Question: >
<URL>
I'm using non-linear increments for my ui slider:
'''
$(function() {
var trueValues = [5, 10, 20, 50, 100, 150, 165];
var values = [10, 20, 30, 40, 60, 90, 100];
var slider = $("#parkSlider").slider({
orientation: 'horizontal',
range: "min",
value: 40,
slide: function(event, ui) {
var includeLeft = event.keyCode != $.ui.keyCode.RIGHT;
var includeRight = event.keyCode != $.ui.keyCode.LEFT;
var value = findNearest(includeLeft, includeRight, ui.value);
slider.slider('value', value);
$("#amount").val(getRealValue(value));
return false;
},
});
function findNearest(includeLeft, includeRight, value) {
var nearest = null;
var diff = null;
for (var i = 0; i < values.length; i++) {
if ((includeLeft && values[i] <= value) || (includeRight && values[i] >= value)) {
var newDiff = Math.abs(value - values[i]);
if (diff == null || newDiff < diff) {
nearest = values[i];
diff = newDiff;
}
}
}
return nearest;
}
function getRealValue(sliderValue) {
for (var i = 0; i < values.length; i++) {
if (values[i] >= sliderValue) {
return trueValues[i];
}
}
return 0;
}
});
'''
I want to ignore the value at 165, and not step to that increment - so the slider can only max at 150, although 150 is not the max value of the slider.
A graphic may explain better:

where I want the position of the slider handle to stop at the 150 value, and not step to the 165 value. (I know I can set the max of the slider, but this is the wrong behavior, as the slider handle then extends past the 150 tick mark)
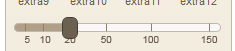
Answer: In your slider options:
'''
slide: function(event, ui) {
if (ui.value > 150) {
return false;
}
}
'''